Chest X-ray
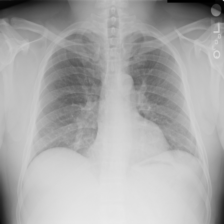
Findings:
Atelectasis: negative
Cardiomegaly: negative
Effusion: negative
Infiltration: negative
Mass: negative
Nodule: negative
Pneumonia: negative
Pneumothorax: negative
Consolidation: negative
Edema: negative
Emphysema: negative
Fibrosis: negative
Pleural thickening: negative
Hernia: negative